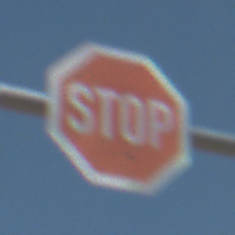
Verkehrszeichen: Stop
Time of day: Midday
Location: Outdoor (Nature)
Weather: Clear
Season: NotSpecified
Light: Natural